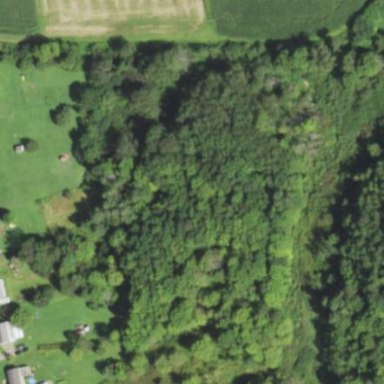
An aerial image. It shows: Deciduous woodland with mixed leaves.